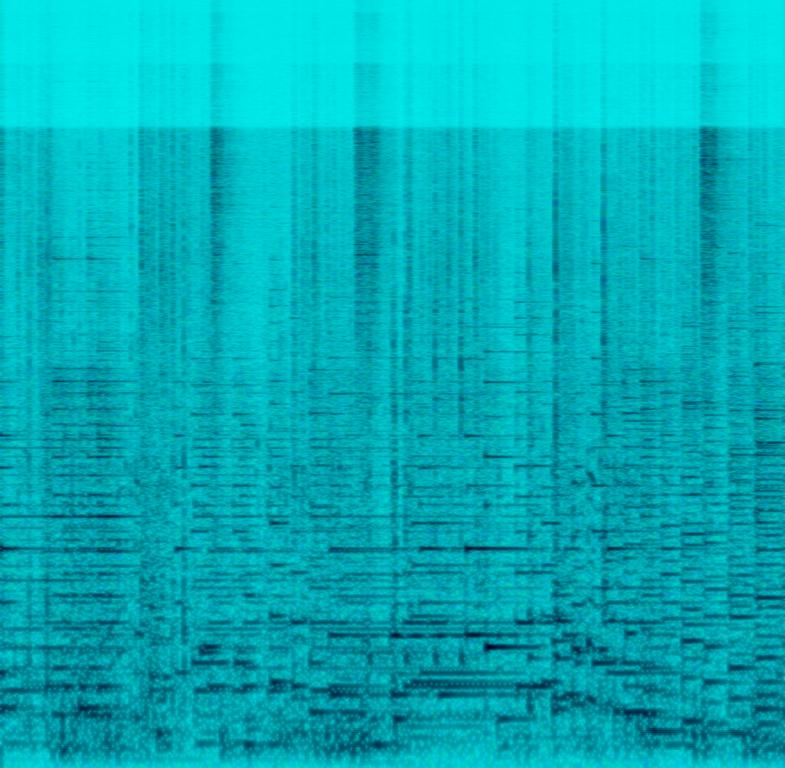
This jazz song features the main melody played on the piano. The double bass plays jazz basslines using half note intervals and jazz fills. The percussion plays a complicated jazz rhythm mostly focusing on the snare hits. Another percussion is played using sticks sounding like a congo. A male voice speaks some meaningless phrase. This song can be played in a bar.